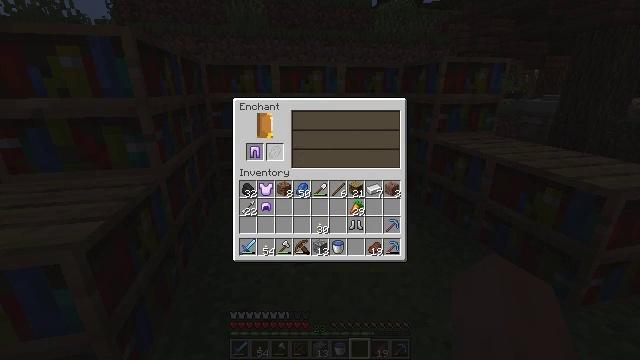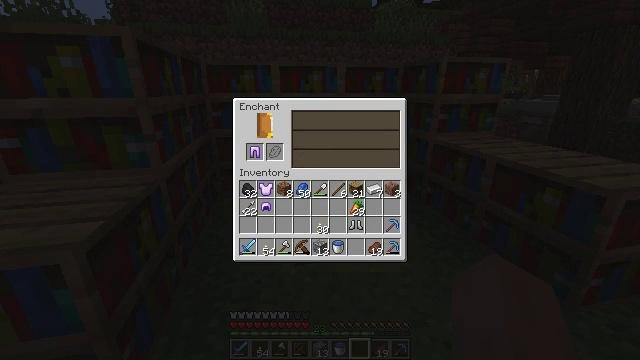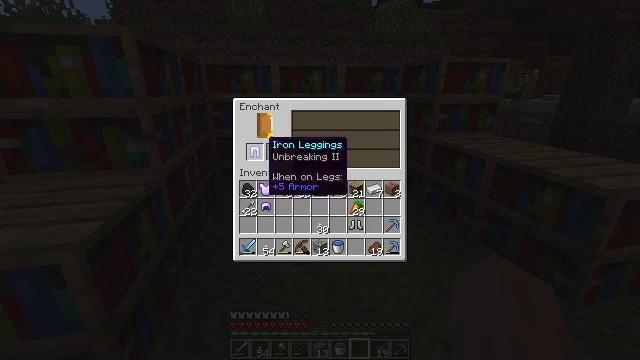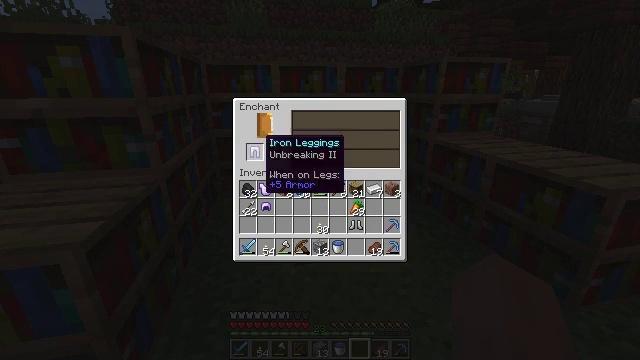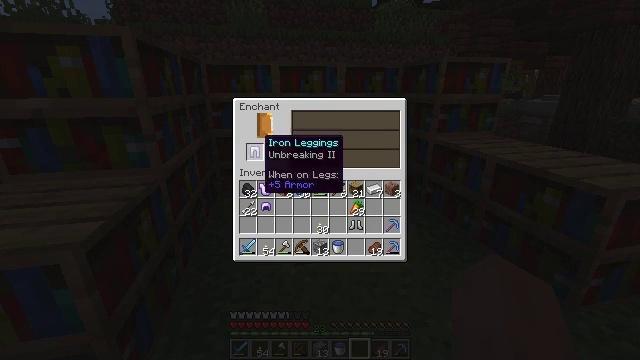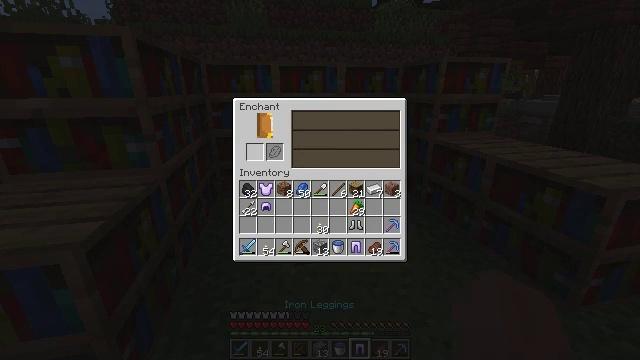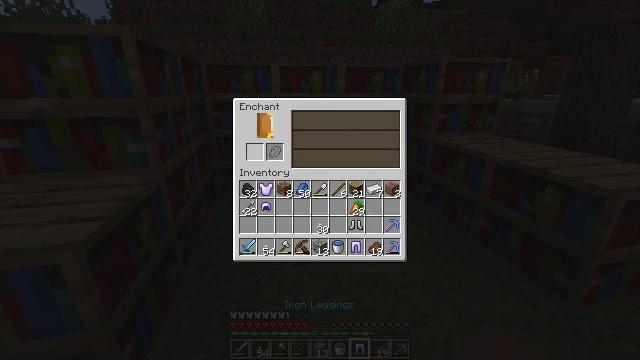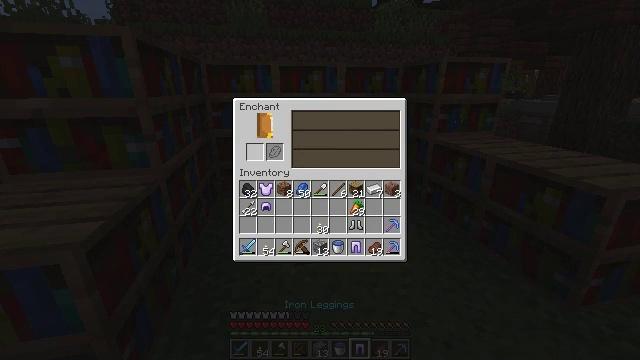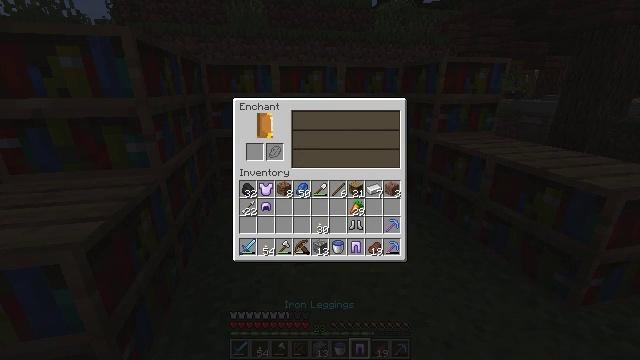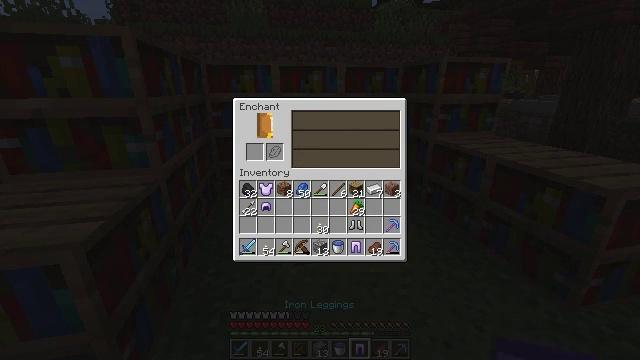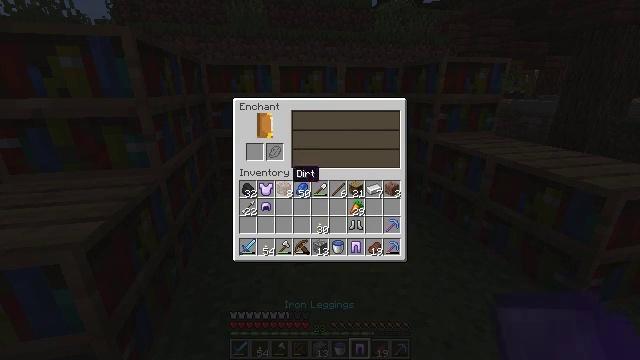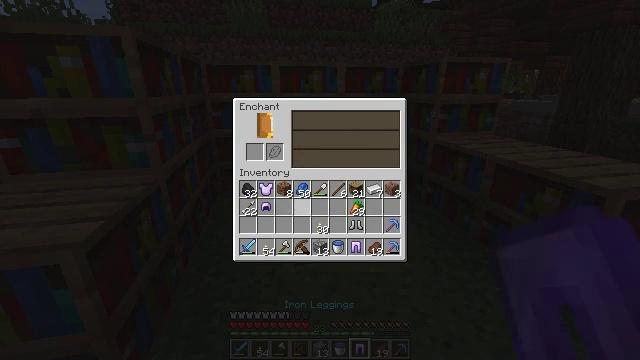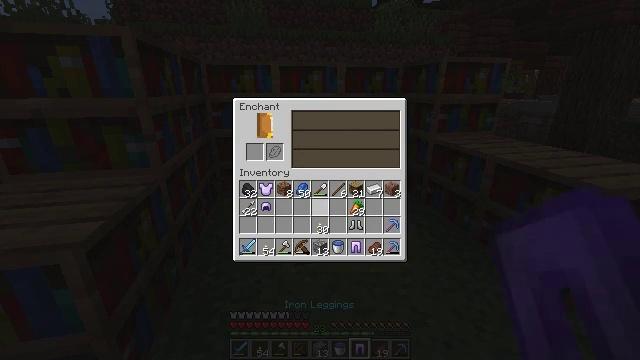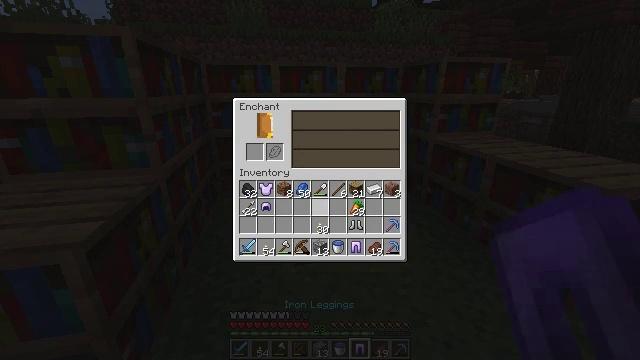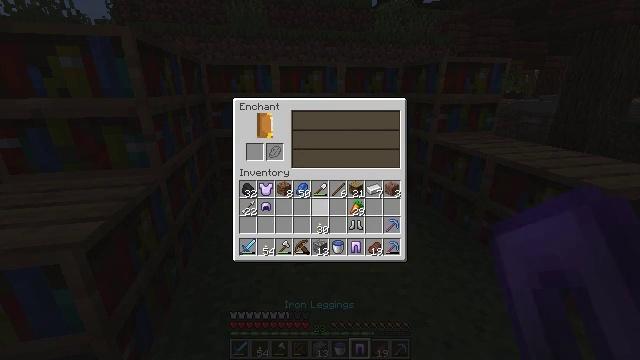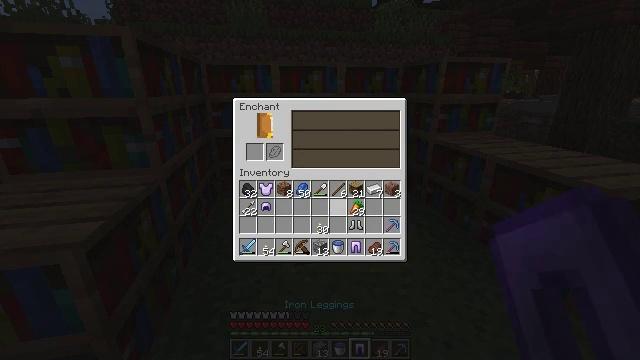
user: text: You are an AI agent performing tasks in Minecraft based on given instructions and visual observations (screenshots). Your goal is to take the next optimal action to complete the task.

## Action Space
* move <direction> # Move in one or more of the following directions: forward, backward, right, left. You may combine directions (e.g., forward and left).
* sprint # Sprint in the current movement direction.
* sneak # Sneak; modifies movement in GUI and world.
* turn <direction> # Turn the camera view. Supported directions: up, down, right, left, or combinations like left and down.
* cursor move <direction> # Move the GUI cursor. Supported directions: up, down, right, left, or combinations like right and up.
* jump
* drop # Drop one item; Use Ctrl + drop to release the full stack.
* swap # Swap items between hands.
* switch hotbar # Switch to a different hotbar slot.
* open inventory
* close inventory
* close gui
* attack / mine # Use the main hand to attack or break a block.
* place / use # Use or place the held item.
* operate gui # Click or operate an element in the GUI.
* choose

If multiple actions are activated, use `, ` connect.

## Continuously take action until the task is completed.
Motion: motion action
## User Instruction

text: Drop iron leggings.
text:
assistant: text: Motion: no_op
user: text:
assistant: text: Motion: no_op
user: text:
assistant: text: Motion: sneak
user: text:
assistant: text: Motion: sneak
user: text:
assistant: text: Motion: sneak, operate gui
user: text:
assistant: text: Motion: sneak, operate gui
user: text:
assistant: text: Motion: sneak, operate gui
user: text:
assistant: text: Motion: sneak, cursor move down
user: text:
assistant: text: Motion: sneak, cursor move right and down
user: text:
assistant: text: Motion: sneak, cursor move right and down
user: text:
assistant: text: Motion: sneak, cursor move right and down
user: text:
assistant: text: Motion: sneak, cursor move right and down
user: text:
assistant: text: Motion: no_op
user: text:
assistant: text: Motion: no_op
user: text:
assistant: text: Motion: no_op
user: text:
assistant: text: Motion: cursor move right
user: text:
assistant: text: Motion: no_op
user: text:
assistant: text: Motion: no_op
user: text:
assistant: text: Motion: no_op
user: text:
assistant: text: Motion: no_op
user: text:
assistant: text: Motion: cursor move down
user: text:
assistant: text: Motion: cursor move down
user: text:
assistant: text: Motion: no_op
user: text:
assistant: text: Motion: operate gui
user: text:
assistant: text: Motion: operate gui
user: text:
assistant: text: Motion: operate gui
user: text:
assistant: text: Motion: cursor move left and up
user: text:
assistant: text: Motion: cursor move left and up
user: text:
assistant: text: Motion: cursor move left and up
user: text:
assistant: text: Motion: cursor move left and up